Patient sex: M
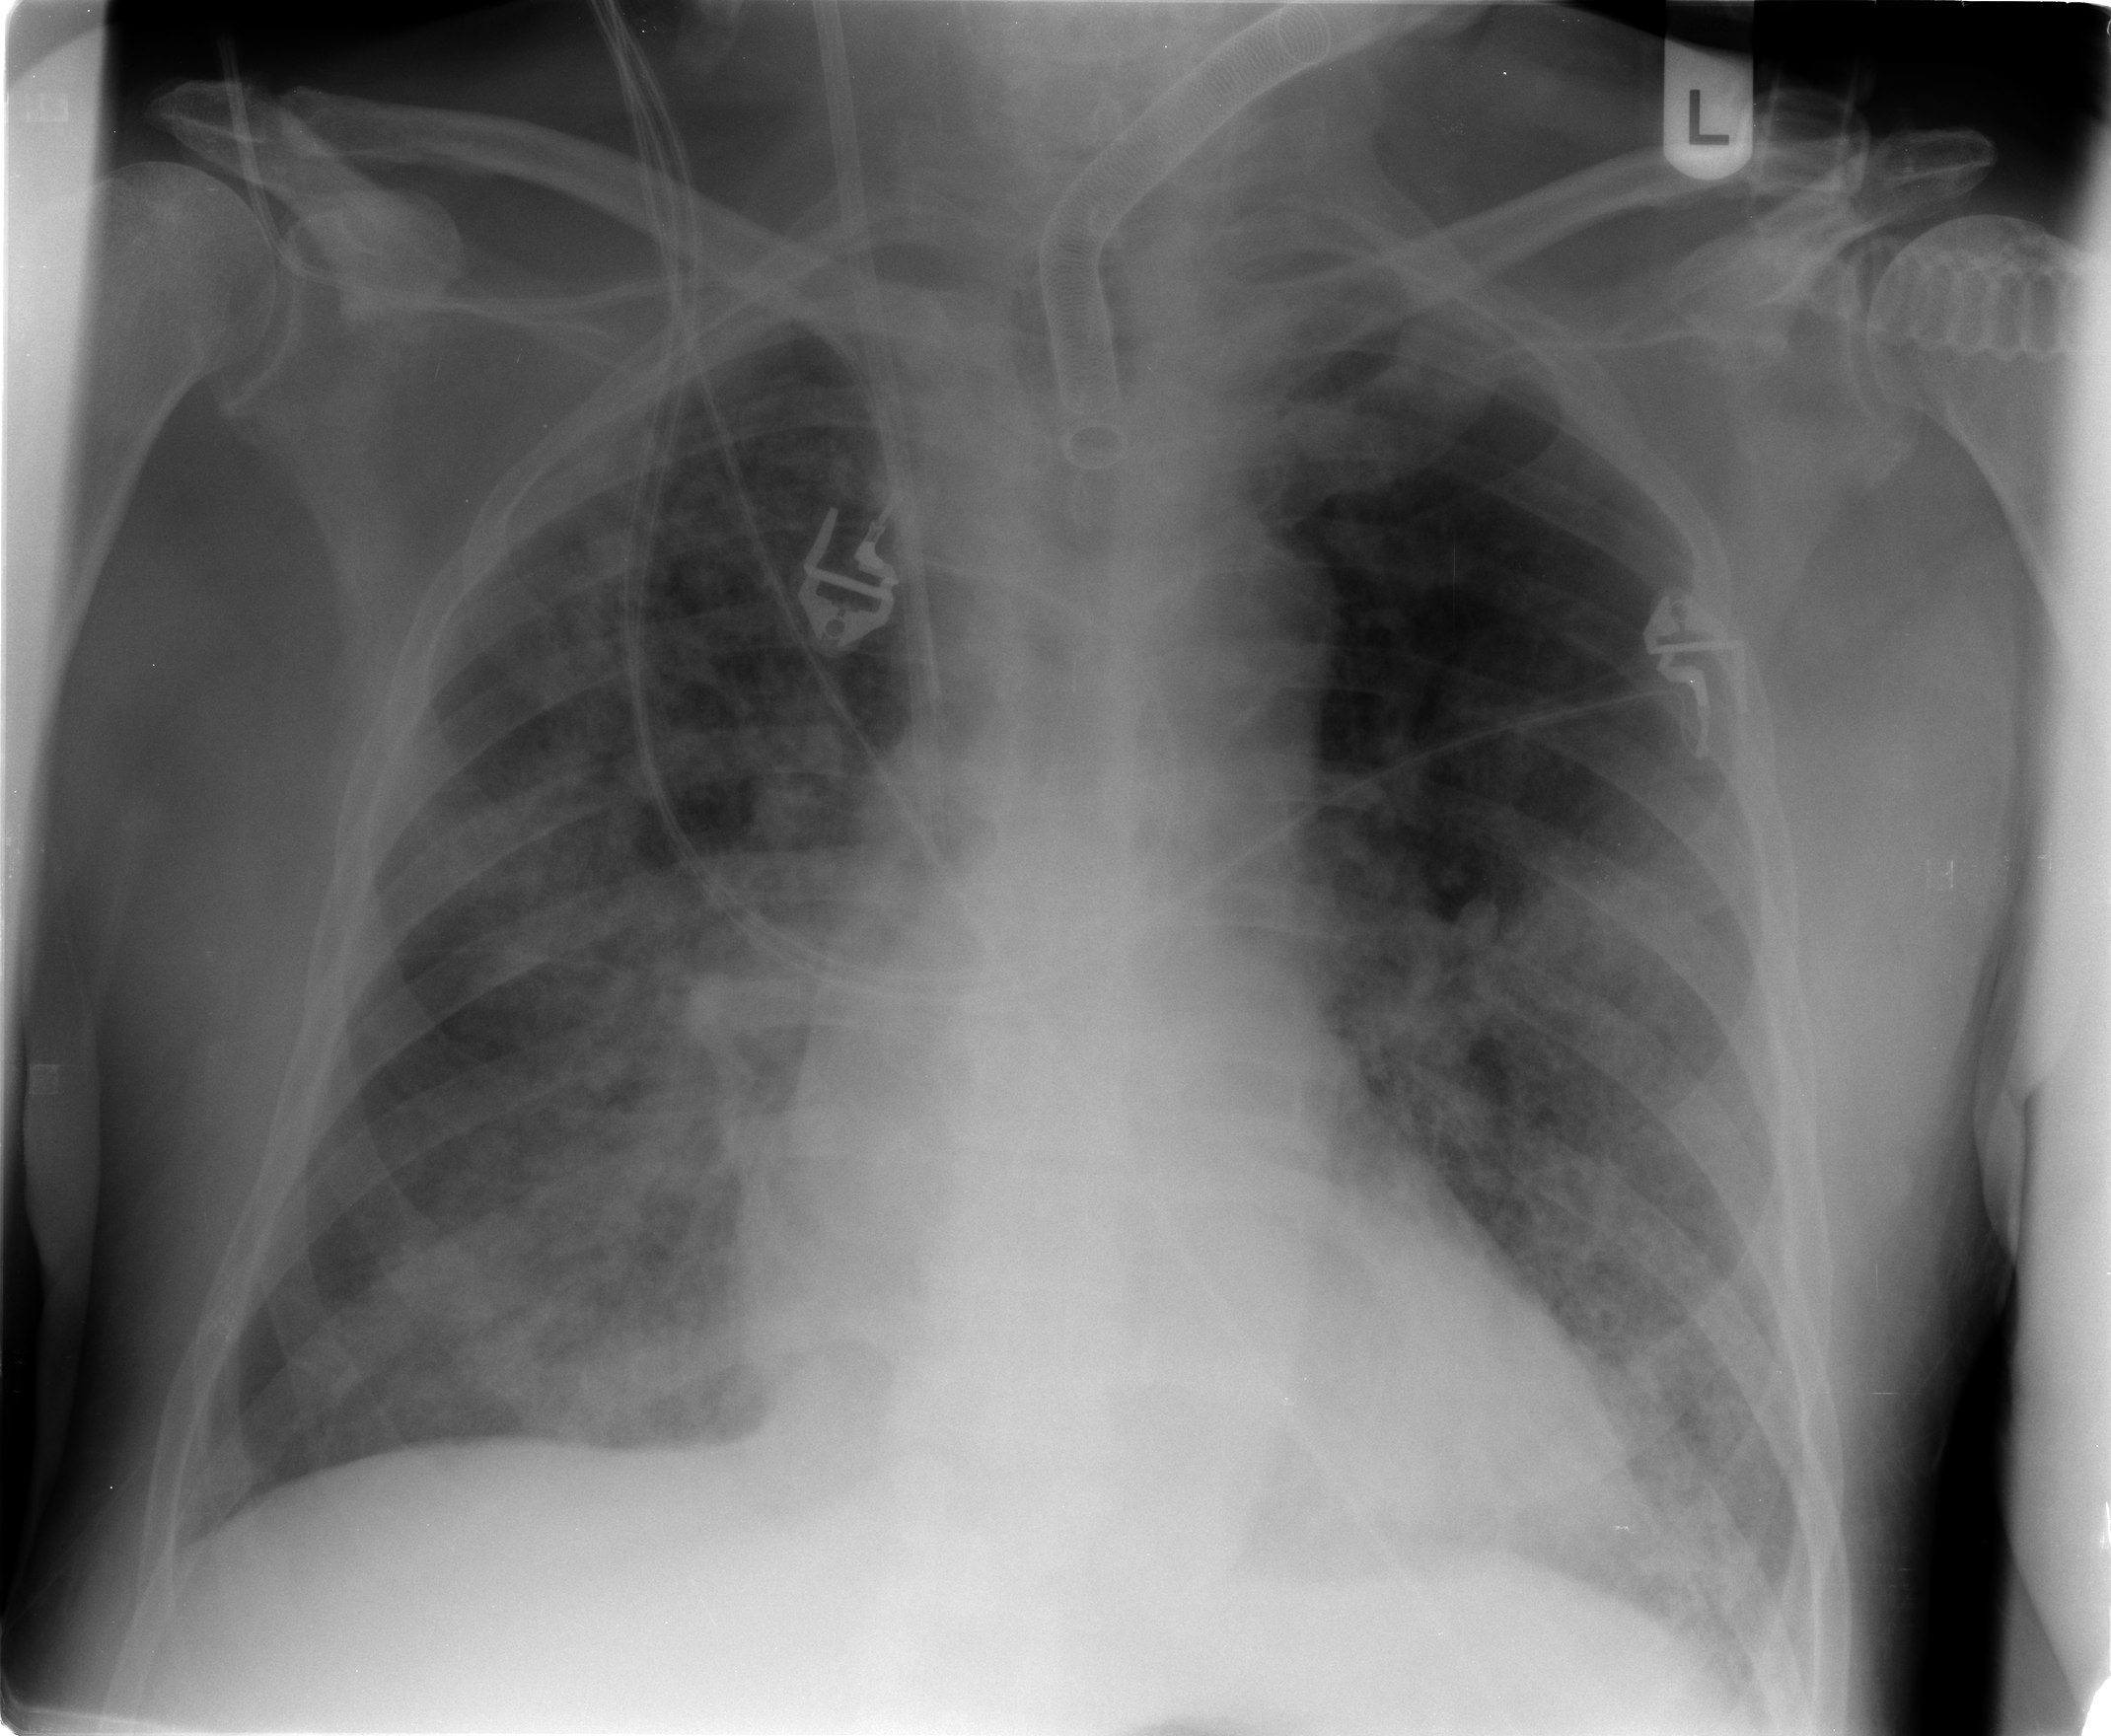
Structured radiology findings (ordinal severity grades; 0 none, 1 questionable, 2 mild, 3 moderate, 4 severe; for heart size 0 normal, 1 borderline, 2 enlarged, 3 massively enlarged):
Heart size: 2
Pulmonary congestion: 3
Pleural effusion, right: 0
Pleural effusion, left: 1
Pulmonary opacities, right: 3
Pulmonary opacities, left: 3
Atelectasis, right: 2
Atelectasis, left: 2